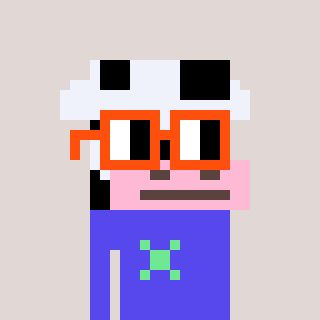
a pixel art character with square orange glasses, a cow-shaped head and a computerblue-colored body on a warm background